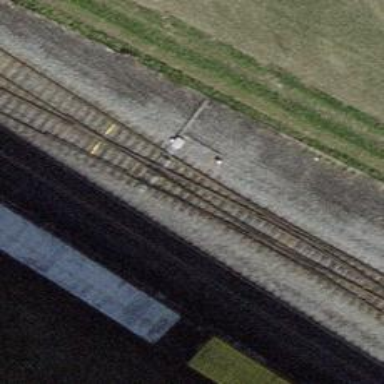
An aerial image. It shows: Siding railway line with electrified contact line for the trains.